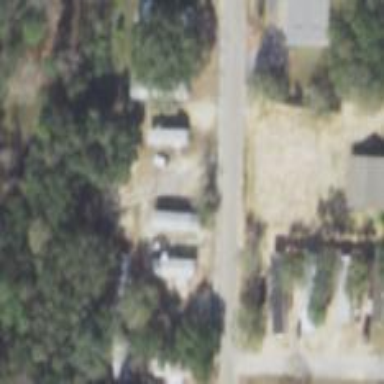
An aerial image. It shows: Residential area designated as trailer park.